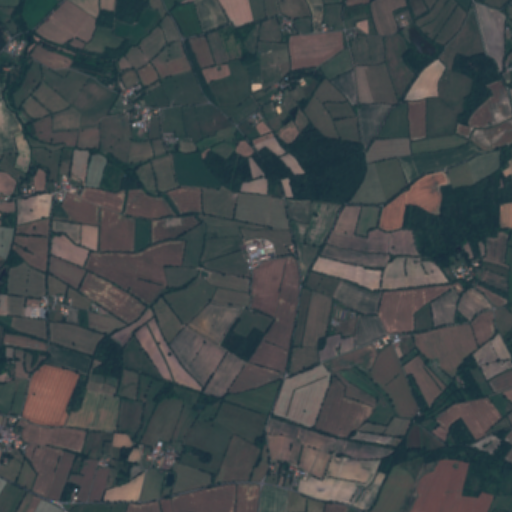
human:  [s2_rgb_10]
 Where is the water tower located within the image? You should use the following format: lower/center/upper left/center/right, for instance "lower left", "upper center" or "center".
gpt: The water tower is located in the lower left of the image.
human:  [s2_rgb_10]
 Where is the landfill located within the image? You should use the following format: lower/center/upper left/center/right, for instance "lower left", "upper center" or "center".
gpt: There is no landfill in the image.